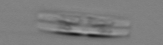
Label: pennate